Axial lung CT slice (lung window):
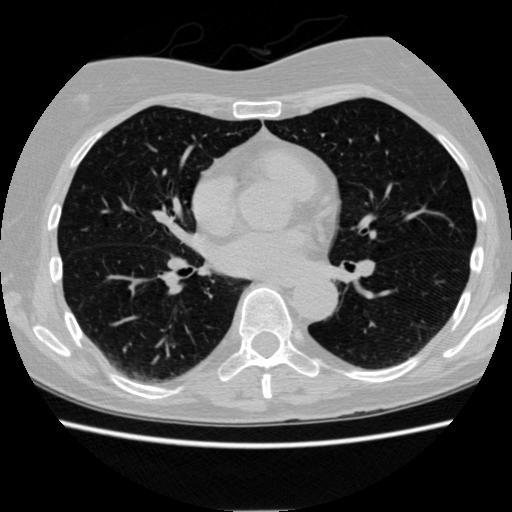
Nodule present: no